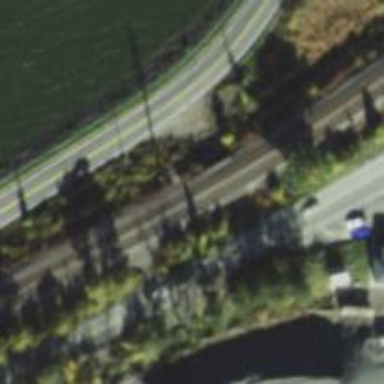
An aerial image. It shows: Railway bridge over siding railway service.